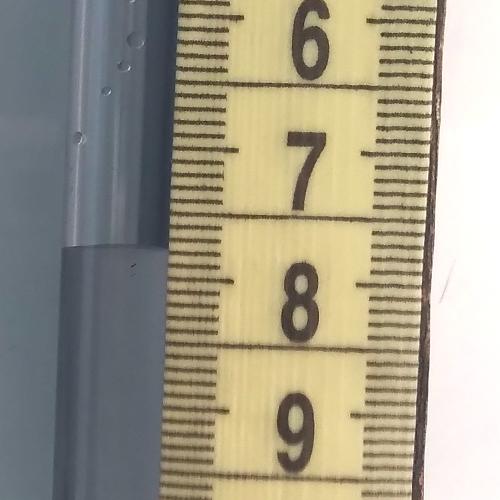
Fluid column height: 7.8 cm